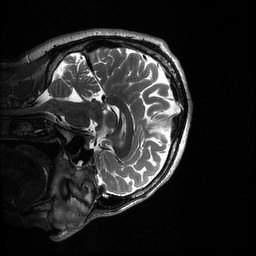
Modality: T2w
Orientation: sagittal
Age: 29
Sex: male